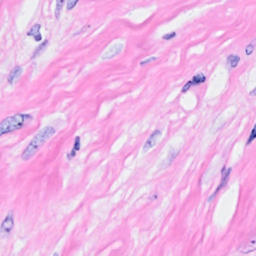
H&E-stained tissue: Breast